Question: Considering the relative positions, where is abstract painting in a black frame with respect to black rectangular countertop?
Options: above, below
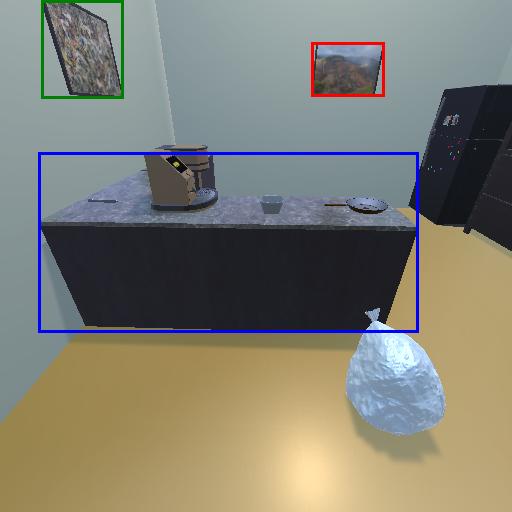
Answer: above